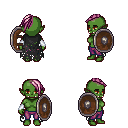
a pixel art fantasy rpg character, female body template, orc, green skin, black tattered cape, magenta pants, pink long mohawk hairstyle, white cloth bracers, shield, four views (front, back, left, right), 2x2 character sprite sheet, small pixel art, hard edges, no anti-aliasing